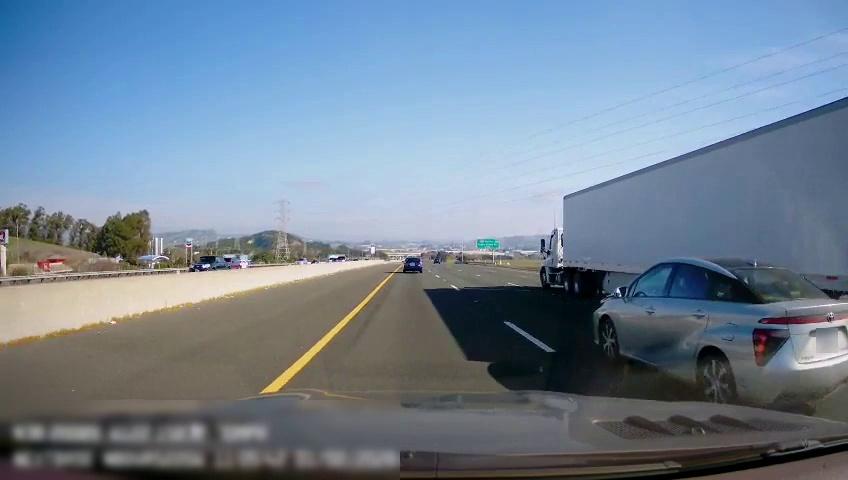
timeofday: Day
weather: Sunny
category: Drivable Space
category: Vehicles | Other LV
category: Vehicles | Car
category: Vehicles | Car
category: Vehicles | Truck
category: Vehicles | Truck
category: Lanes | Current Lane
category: Lanes | Current Lane
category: Lanes | Alternate Lane
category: Lanes | Alternate Lane
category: Lanes | Alternate Lane
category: Traffic | Signs
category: Traffic | Signs